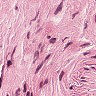
Metastatic tissue present: no